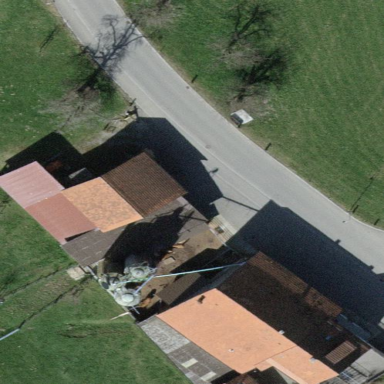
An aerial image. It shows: Farm auxiliary building with gabled roof.